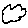
Label: cloud